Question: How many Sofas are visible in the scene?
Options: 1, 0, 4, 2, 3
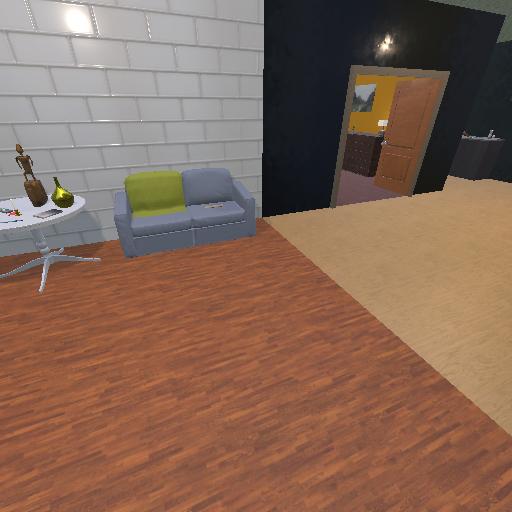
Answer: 1